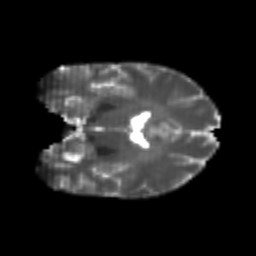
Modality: T2w
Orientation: coronal
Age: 22
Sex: female
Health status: healthy
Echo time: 0.074 s